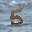
Label: 5